This time-frequency spectrogram was computed from a rotor test-rig vibration snapshot; brighter regions carry more energy. Diagnose the rotating machine from this image, choosing from: normal, misalignment, unbalance, looseness.
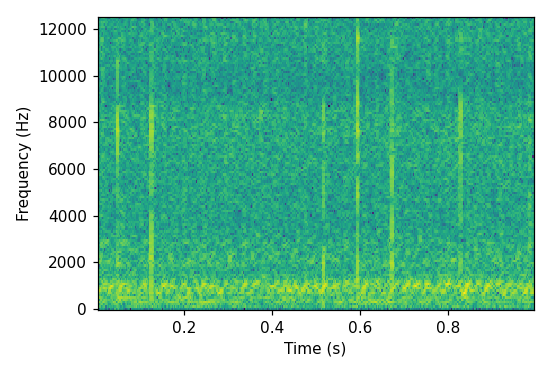
Answer: misalignment